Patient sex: M
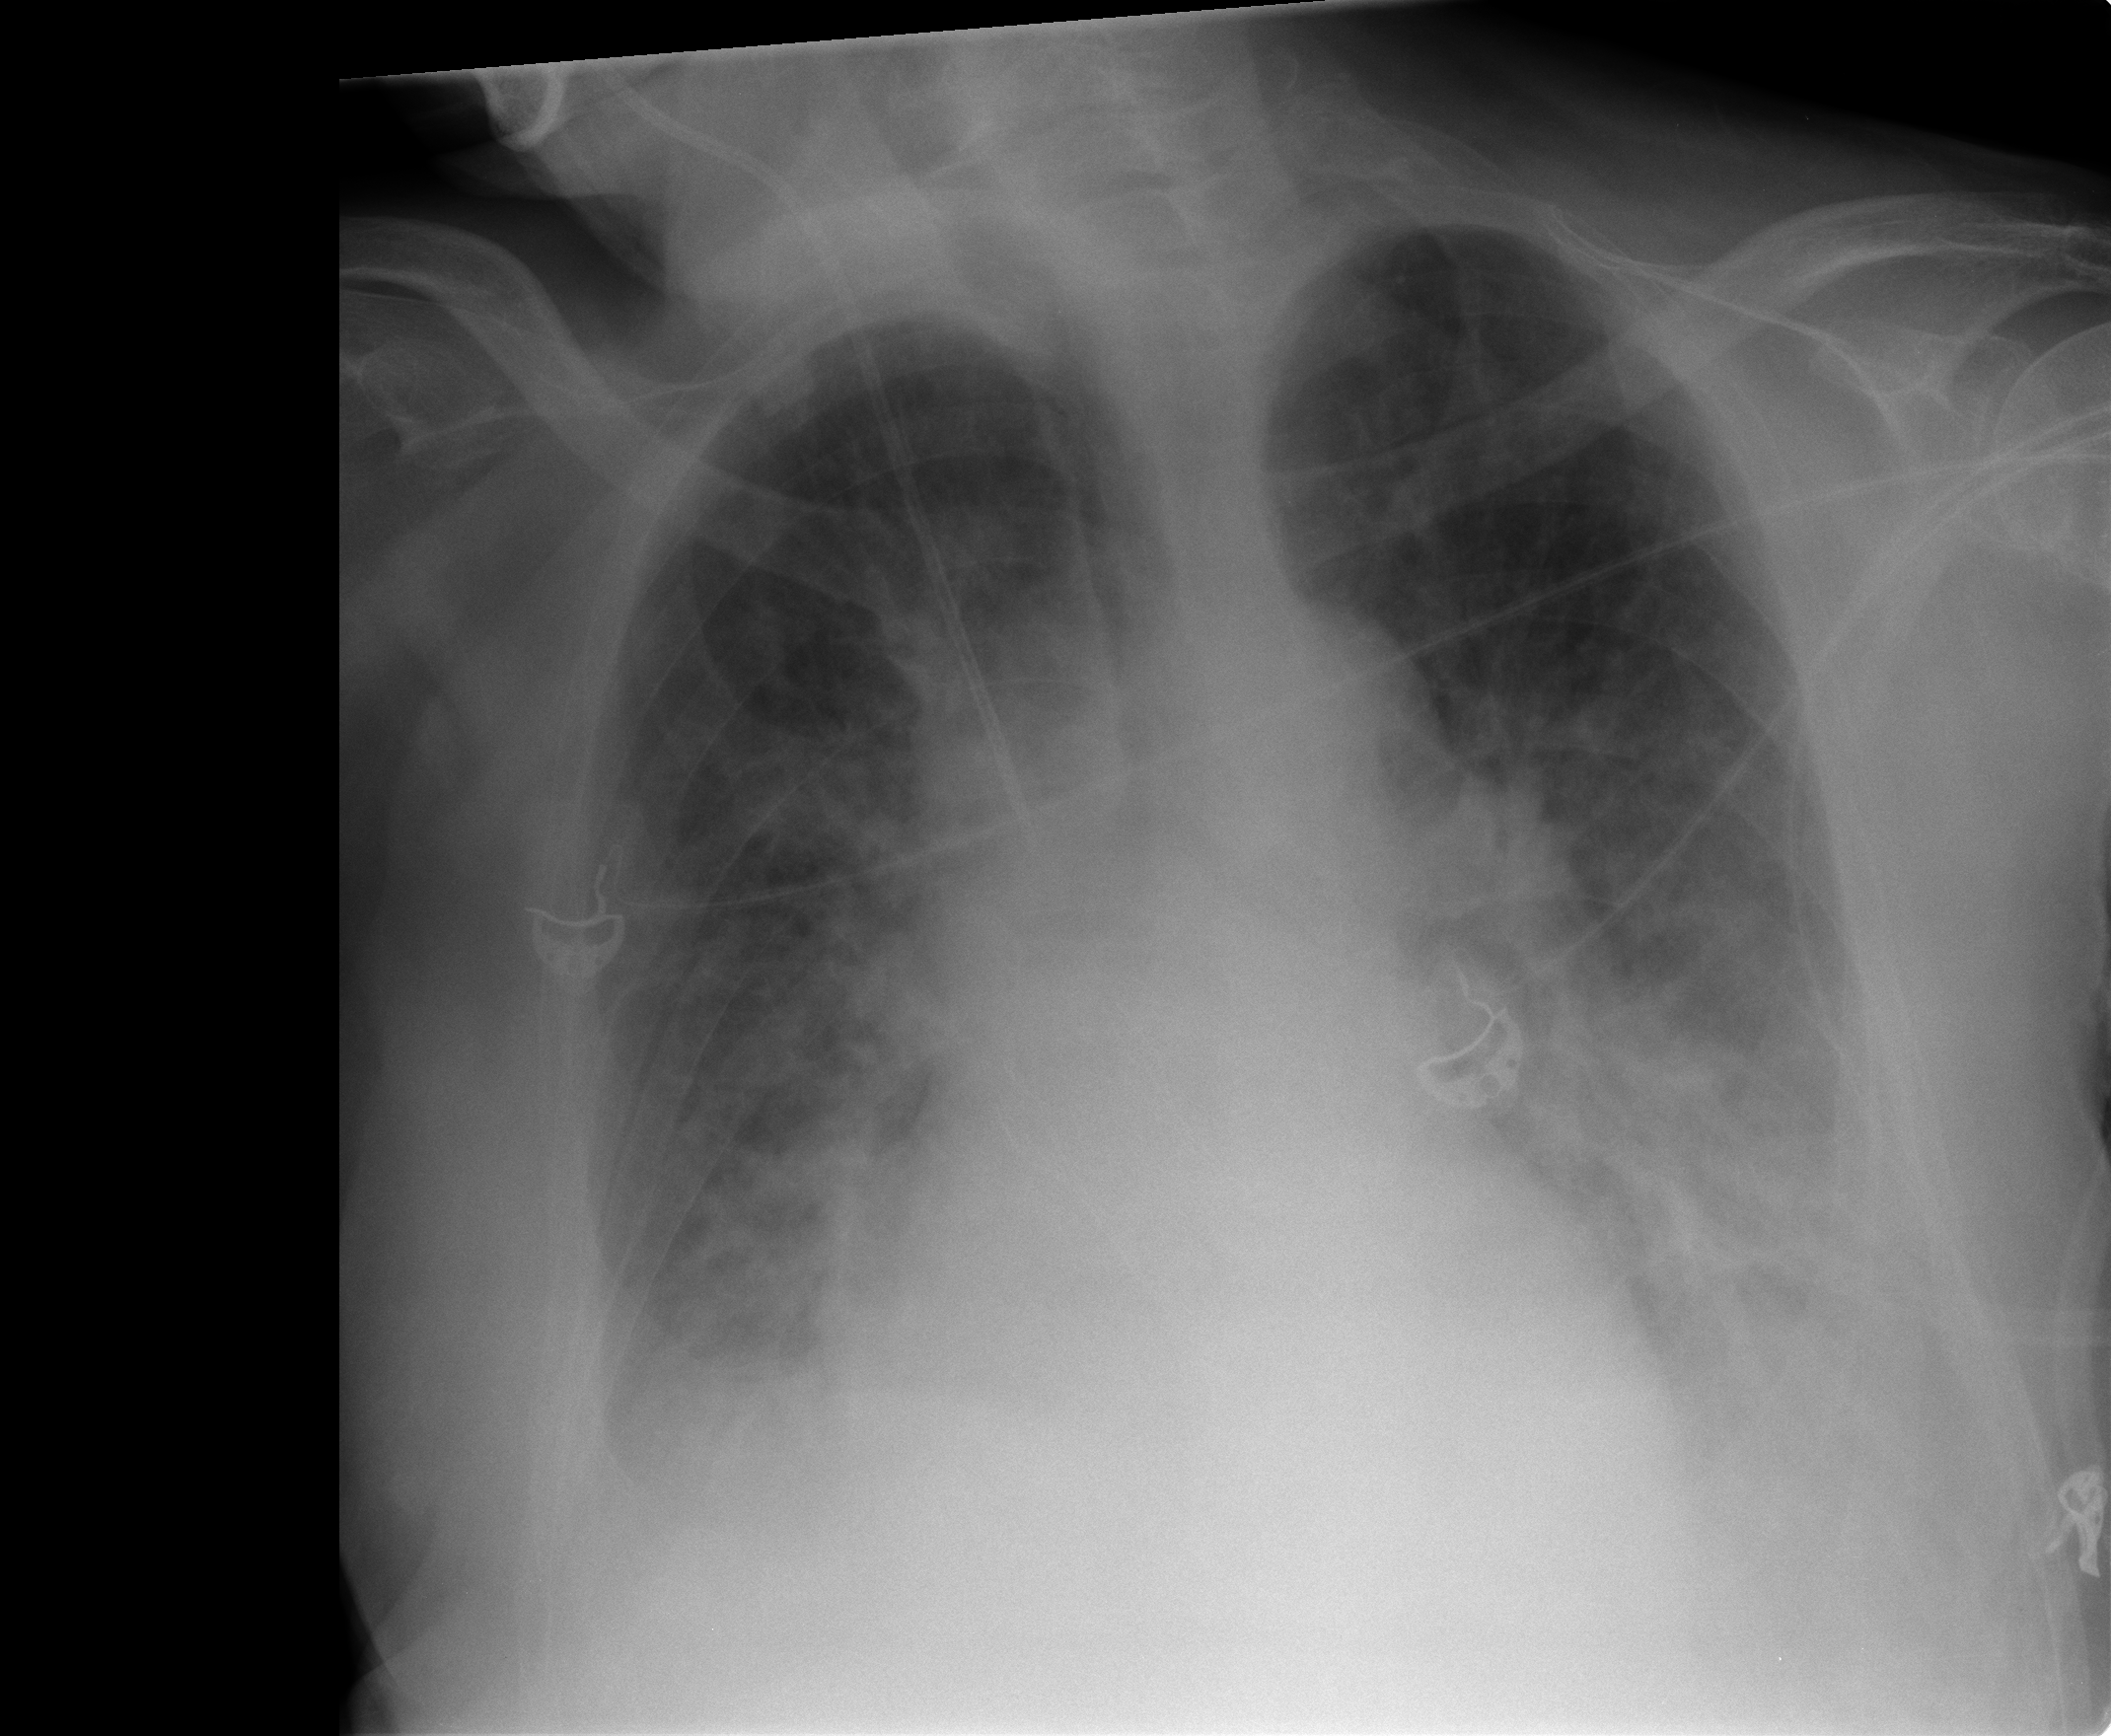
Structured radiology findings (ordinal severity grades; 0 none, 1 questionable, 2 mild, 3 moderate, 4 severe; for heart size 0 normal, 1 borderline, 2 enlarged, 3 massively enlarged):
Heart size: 0
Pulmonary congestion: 2
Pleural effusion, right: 2
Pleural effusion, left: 2
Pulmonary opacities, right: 2
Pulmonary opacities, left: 2
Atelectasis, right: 2
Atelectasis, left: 2